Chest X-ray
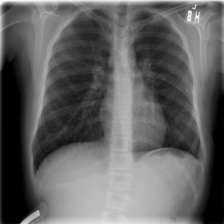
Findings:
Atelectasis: negative
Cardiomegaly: negative
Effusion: negative
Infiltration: negative
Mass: negative
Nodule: negative
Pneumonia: negative
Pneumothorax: negative
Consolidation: negative
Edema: negative
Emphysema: negative
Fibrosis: negative
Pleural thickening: negative
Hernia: negative